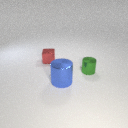
small red metal cube behind large blue metal cylinder